Field crop: maize
Growth stage: 1
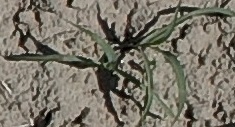
Species: sorghum